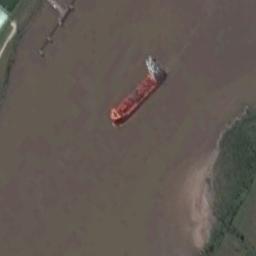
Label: ship